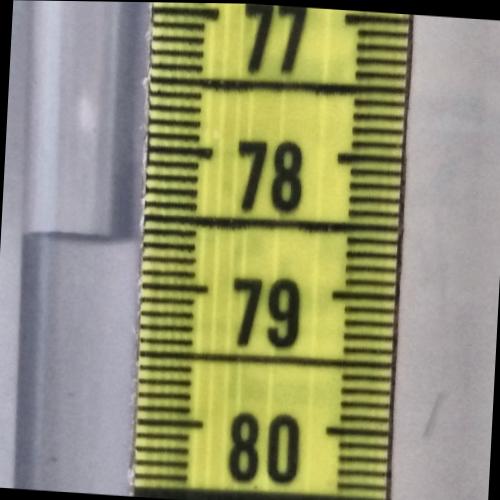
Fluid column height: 78.7 cm